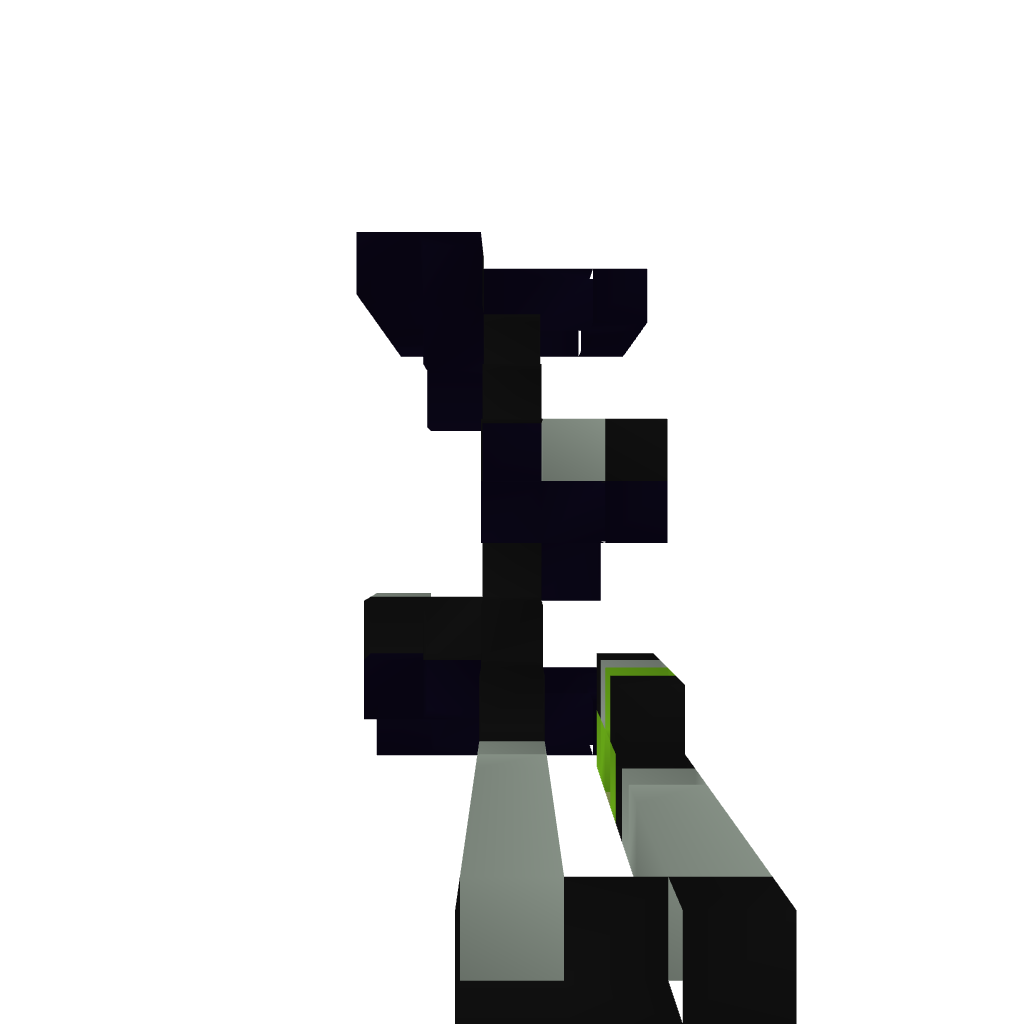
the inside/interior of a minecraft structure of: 300 block player cannon